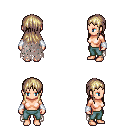
a pixel art fantasy rpg character, female body template, human, light skin, gray tattered cape, teal pants, white blonde unkempt hairstyle, white cloth bracers, four views (front, back, left, right), 2x2 character sprite sheet, small pixel art, hard edges, no anti-aliasing